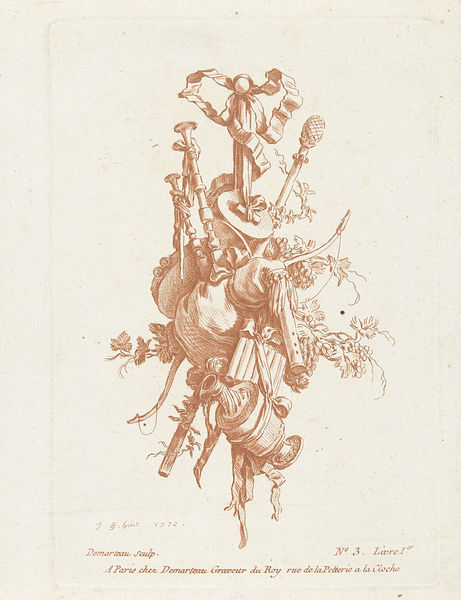
Titel: Trofee met muziekinstrumenten
Künstler: Gilles Antoine Demarteau
Standort: Amsterdam
Institution: Rijksmuseum
Schlagwörter: hat, red, swords, flowers, pink, print, brown, pot, paris, flower, nature, orange, street, ribbon, plants, decoration, drum, french, urn, party, leaves, branches, leaf, horns, grapes, flute, instruments, branch, scepter, jug, bow, staff, text, swag, vine, sepia, heart, christmas, grotesque, pipe, bag, ornamentation, number, spray, musical, clarinet, numbered, berries, bagpipes, bagpipe, chrismas, cinnamon sticks, drumstick, cinammon, rue de la